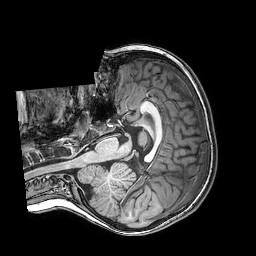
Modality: T1w
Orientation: axial
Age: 6
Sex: male
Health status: healthy